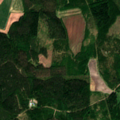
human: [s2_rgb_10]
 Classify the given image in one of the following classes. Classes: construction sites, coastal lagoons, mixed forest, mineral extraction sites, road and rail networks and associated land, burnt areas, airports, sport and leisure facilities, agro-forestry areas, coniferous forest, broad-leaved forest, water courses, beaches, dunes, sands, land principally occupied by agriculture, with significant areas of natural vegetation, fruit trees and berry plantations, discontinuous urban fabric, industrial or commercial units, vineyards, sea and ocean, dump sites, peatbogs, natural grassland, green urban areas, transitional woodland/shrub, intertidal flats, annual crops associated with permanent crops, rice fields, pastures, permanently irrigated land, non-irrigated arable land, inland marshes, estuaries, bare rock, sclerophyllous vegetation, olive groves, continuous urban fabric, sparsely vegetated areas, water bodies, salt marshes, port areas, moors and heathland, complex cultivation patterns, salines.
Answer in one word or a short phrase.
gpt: non-irrigated arable land, coniferous forest, mixed forest